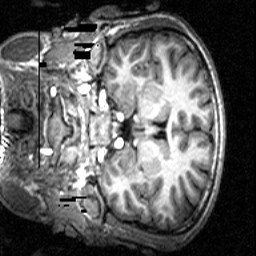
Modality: T1w
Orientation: coronal
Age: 24
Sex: male